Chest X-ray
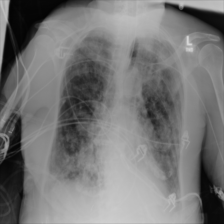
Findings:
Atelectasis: negative
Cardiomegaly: negative
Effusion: negative
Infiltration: negative
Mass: negative
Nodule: negative
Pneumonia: negative
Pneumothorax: negative
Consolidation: negative
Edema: negative
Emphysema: negative
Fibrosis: negative
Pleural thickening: negative
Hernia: negative